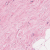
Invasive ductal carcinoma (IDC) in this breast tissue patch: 0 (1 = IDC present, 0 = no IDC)